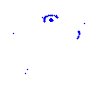
Particle: proton